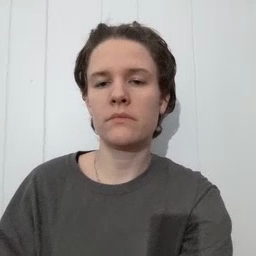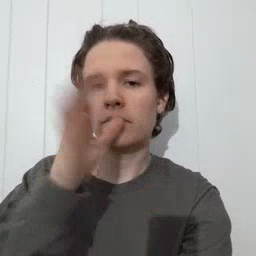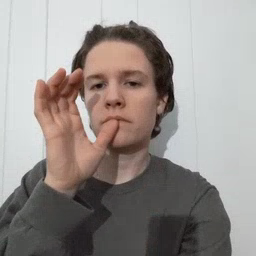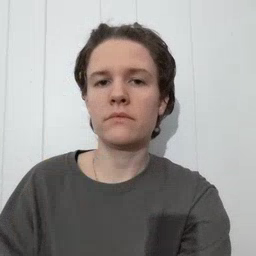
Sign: drink